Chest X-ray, PA view. Patient: 48 years old, sex M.
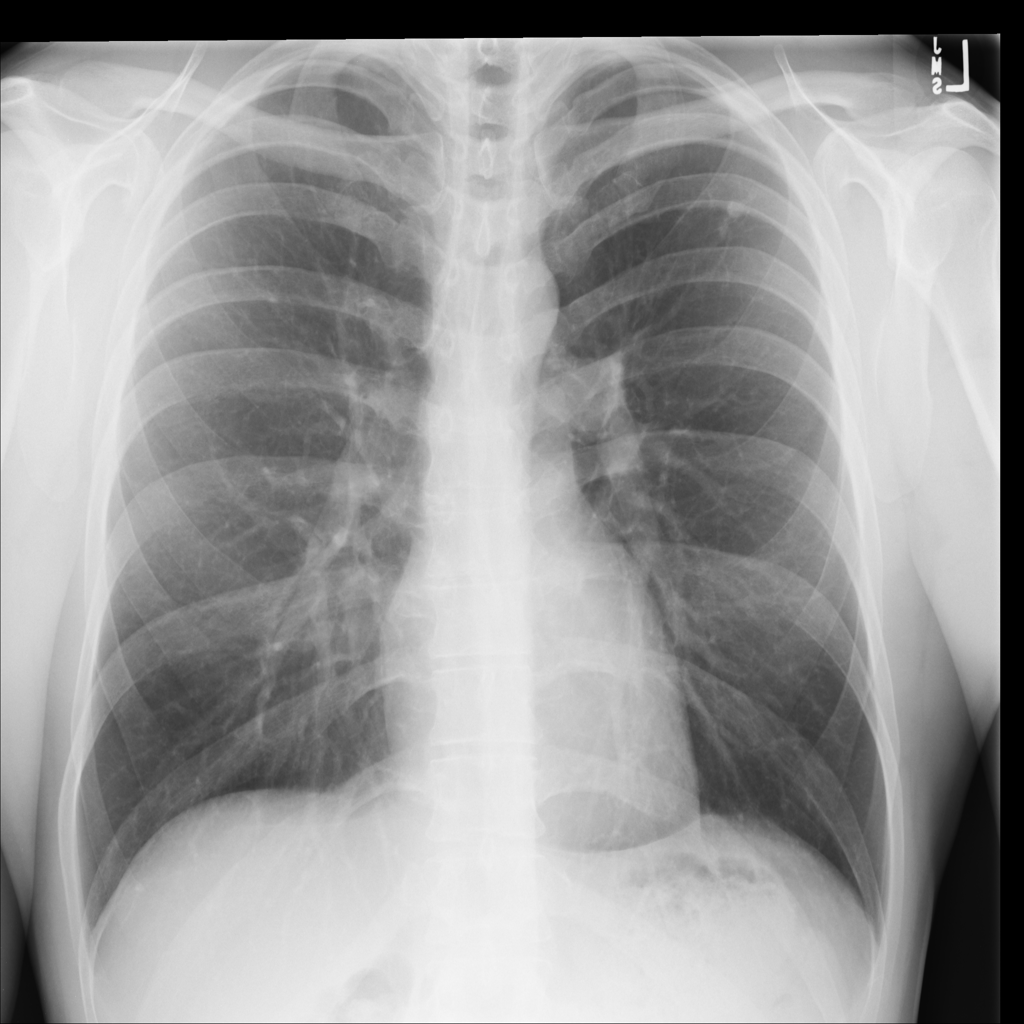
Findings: Nodule